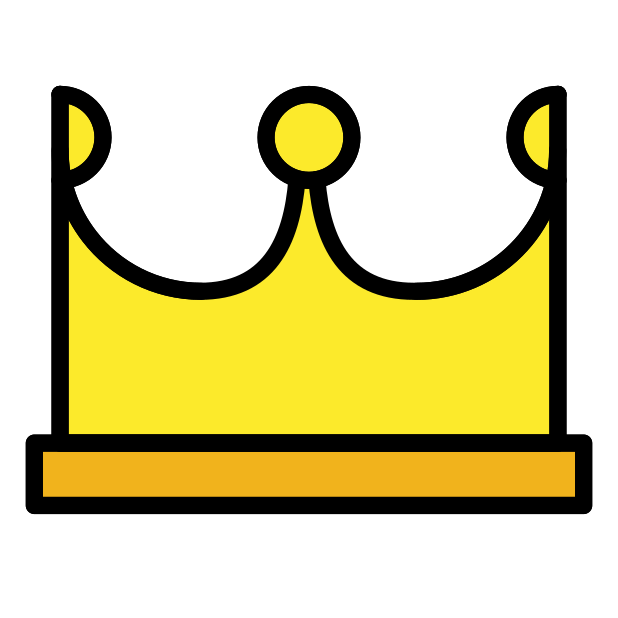
Emoji: 👑
Name: crown
Unicode: 0x1f451